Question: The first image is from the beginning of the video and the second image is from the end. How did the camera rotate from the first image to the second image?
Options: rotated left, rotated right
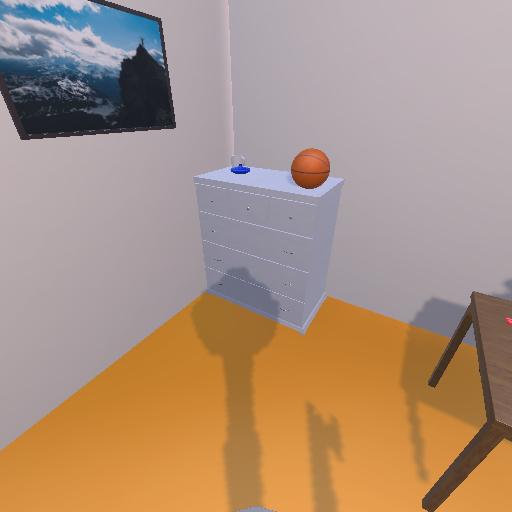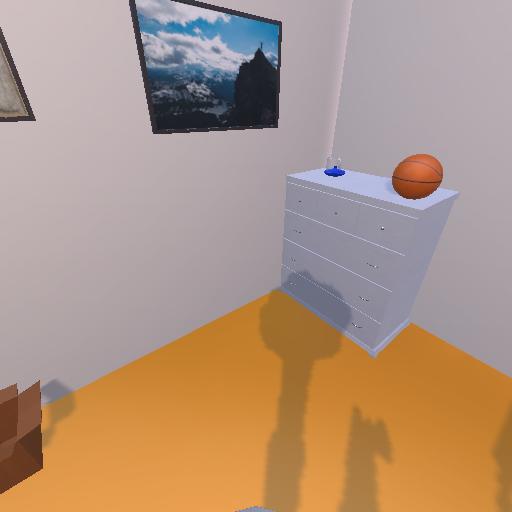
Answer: rotated left